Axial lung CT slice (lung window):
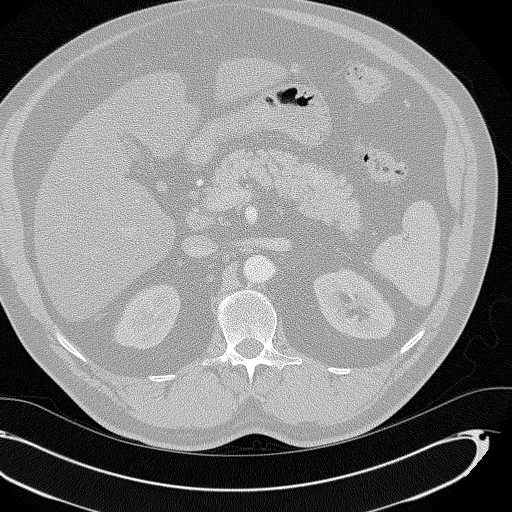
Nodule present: no